Question: I started to style one of my applications and I noticed something weird.
This is an example that reflects that behavior. As you may notice, there is a menu with three items. I styled context menu (orange), but it appears that context menu is in some other wider container that holds it. What is that container and how it can be styled to get natural looking menu.

Here is a code too:
'''
import javafx.application.Application;
import javafx.scene.Scene;
import javafx.scene.control.Menu;
import javafx.scene.control.MenuBar;
import javafx.scene.control.MenuItem;
import javafx.scene.control.TextField;
import javafx.scene.layout.BorderPane;
import javafx.stage.Stage;
public class TestMenu extends Application {
@Override
public void start(Stage stage) throws Exception {
BorderPane borderPane = new BorderPane();
MenuBar menuBar = new MenuBar();
Menu menu = new Menu("File");
MenuItem menuItemSettings = new MenuItem("Settings");
MenuItem menuItemOpen = new MenuItem("Open");
MenuItem menuItemFile = new MenuItem("Exit");
TextField textField = new TextField();
textField.setPrefColumnCount(25);
menuBar.getMenus().addAll(menu);
menu.getItems().addAll(menuItemSettings, menuItemOpen, menuItemFile);
borderPane.setTop(menuBar);
borderPane.setCenter(textField);
Scene scene = new Scene(borderPane, 320, 200);
scene.getStylesheets().addAll("/testcss/style.css");
stage.setScene(scene);
stage.show();
}
public static void main(String[] args) {
launch(args);
}
}
'''
And stylesheet:
'''
.root {
-fx-background-color: #222;
}
.text {
-fx-fill: white;
}
.menu-bar {
-fx-background-color: #007fa8;
}
.menu-item {
-fx-background-color: #222;
}
.menu-item:hover {
-fx-background-color: #3399B9;
}
.menu-item:pressed {
-fx-background-color: #004C65;
}
.context-menu {
-fx-background-color: orange;
}
'''
Thanks in advance.
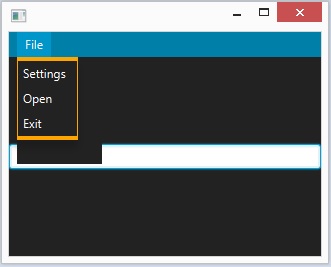
Answer: As you can read <URL>:
> a PopupWindow does have its own Scene. Scene's root gets the .root style-class by default
and
> the root scene of a PopupWindow to have distinct styles via the CSS rule .root.popup { /* declarations */ }
So basically, what is happening is that you are applying the same dark background of your scene to the popup that shows the menu.
If you want a different background, or none, you just need to add to your css file the following CSS rule:
'''
.root.popup {
-fx-background-color: transparent;
}
'''